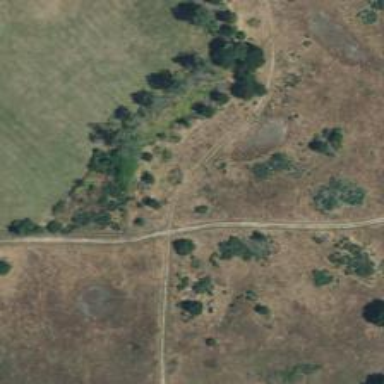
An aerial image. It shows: Path.